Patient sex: F
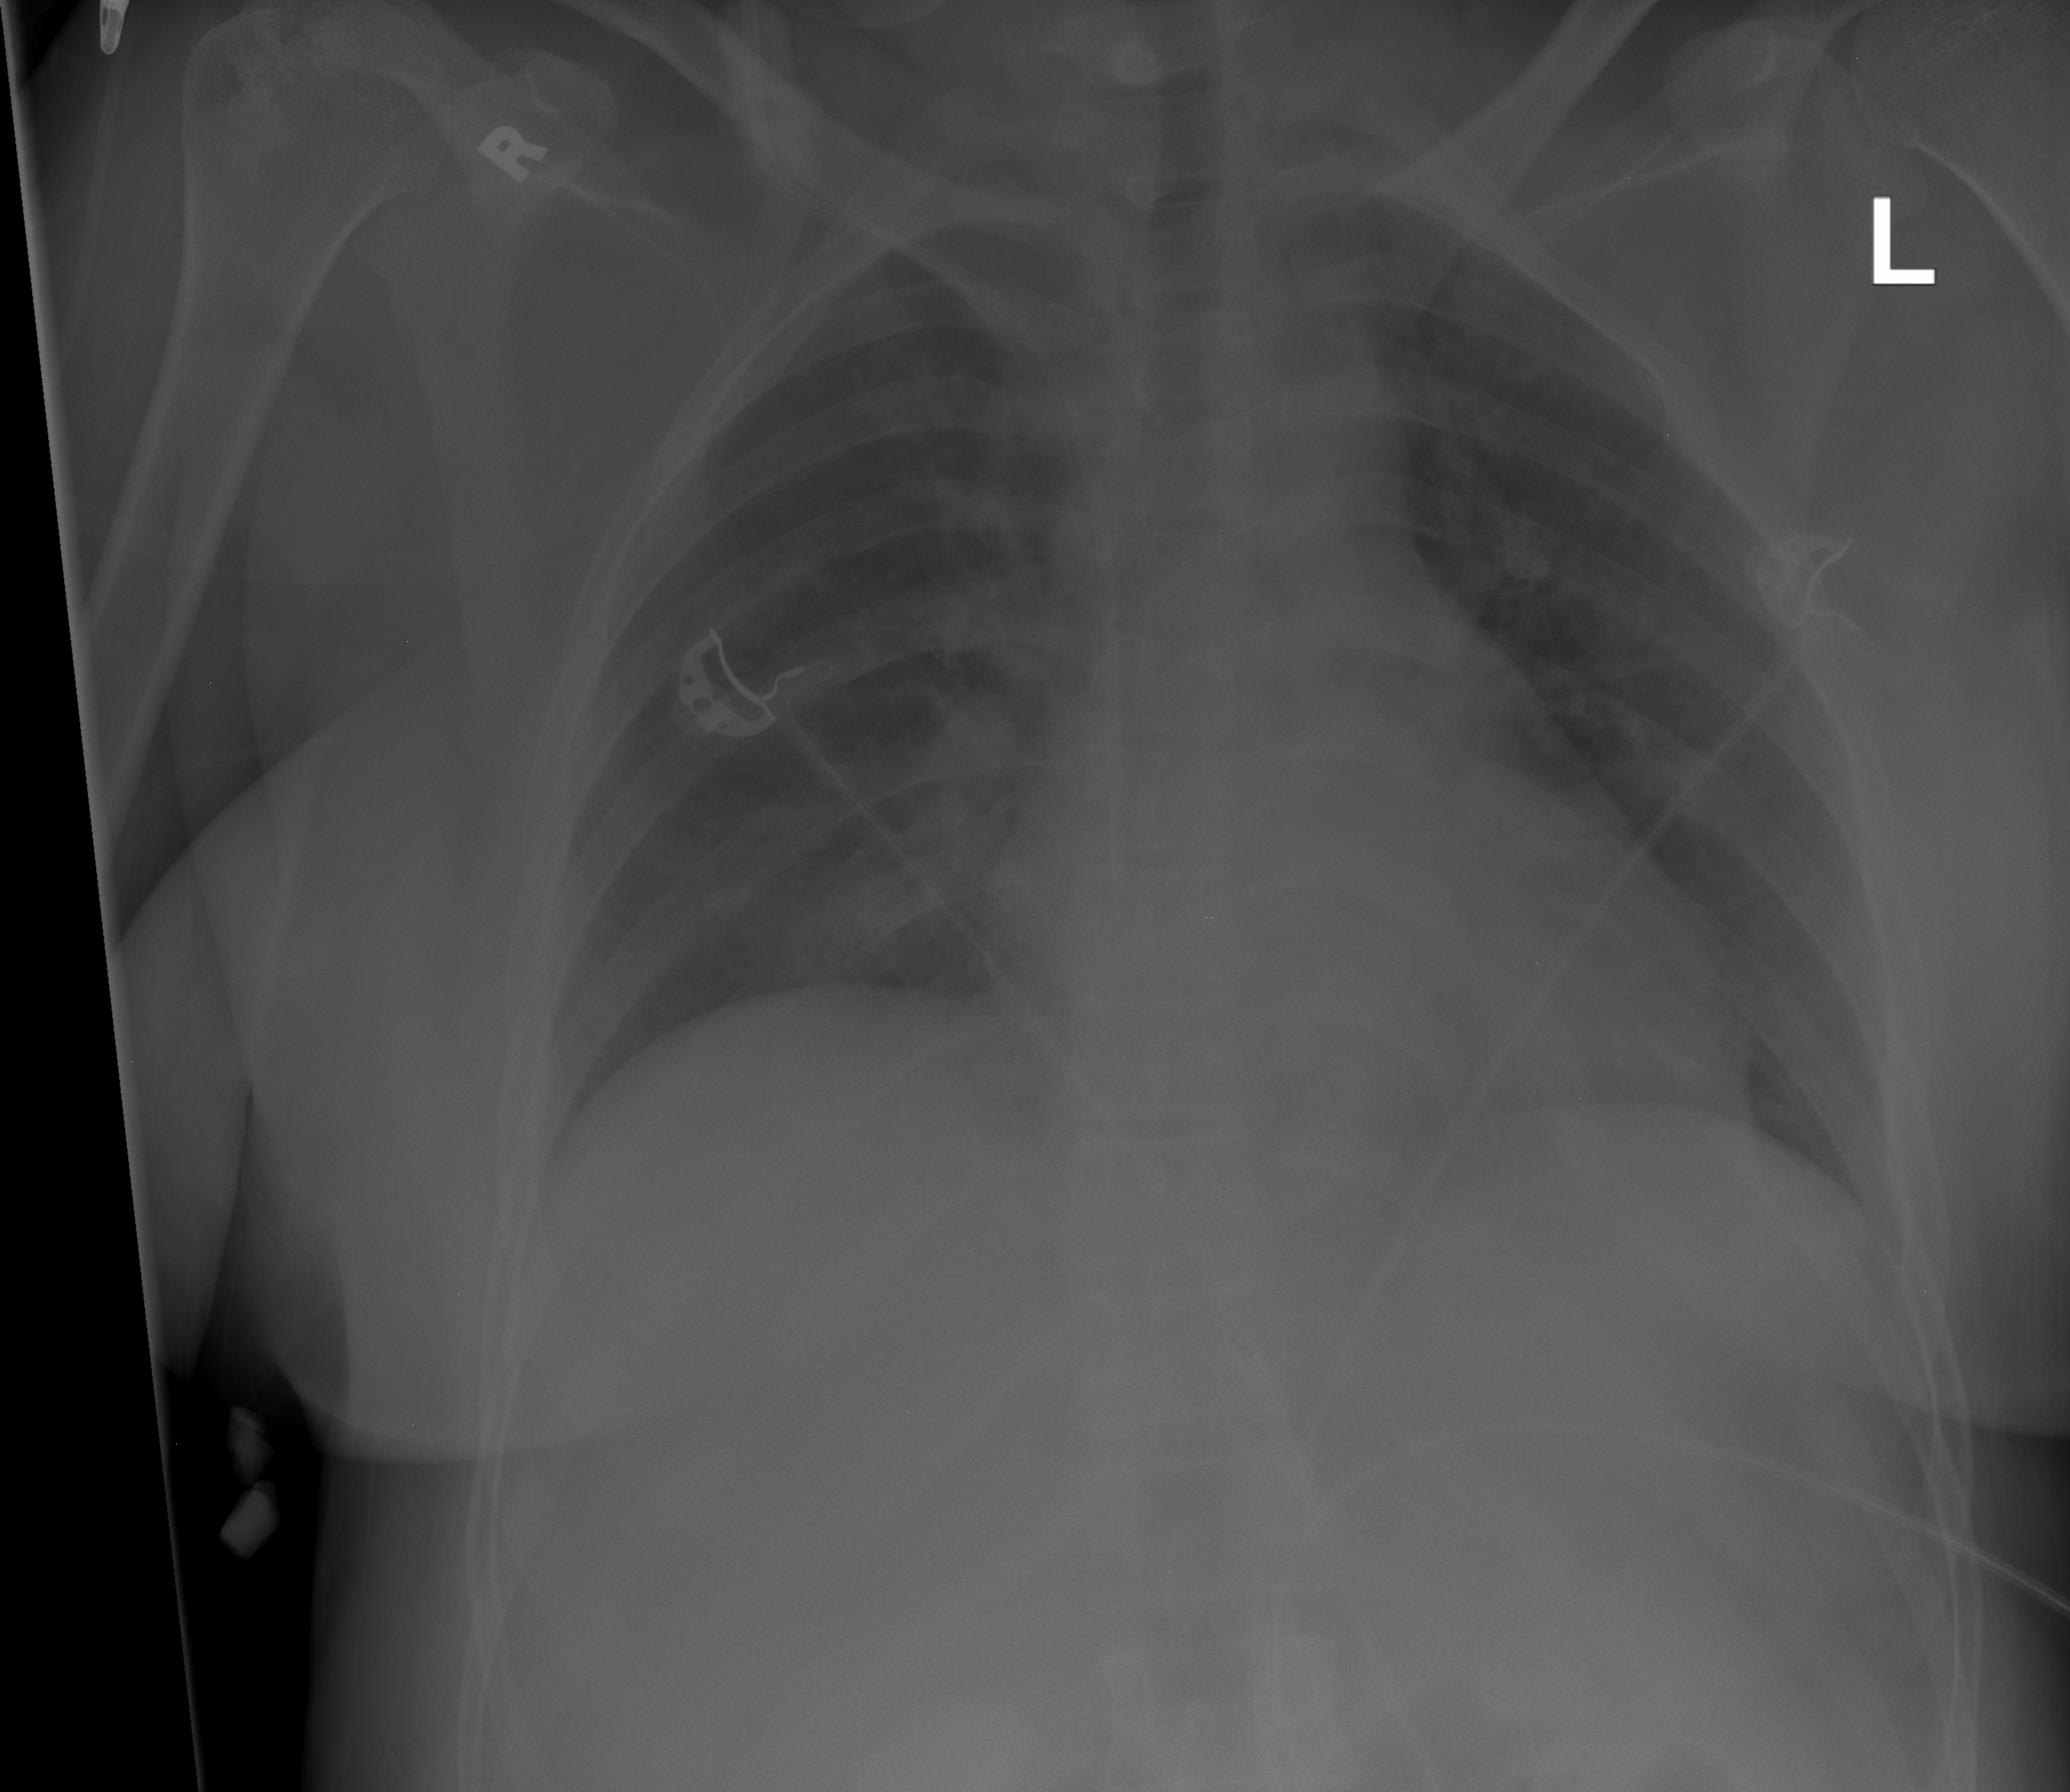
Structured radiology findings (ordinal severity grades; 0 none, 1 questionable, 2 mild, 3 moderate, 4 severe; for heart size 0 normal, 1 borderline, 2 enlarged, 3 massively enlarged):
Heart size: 0
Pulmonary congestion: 0
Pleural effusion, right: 0
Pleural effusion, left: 0
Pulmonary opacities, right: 0
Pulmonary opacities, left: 0
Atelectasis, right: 2
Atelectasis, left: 1